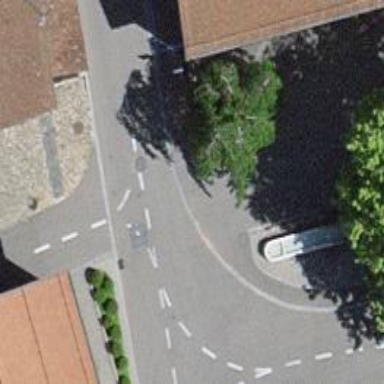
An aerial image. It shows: Bus stop with platform for public transport.